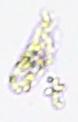
Label: Detritus